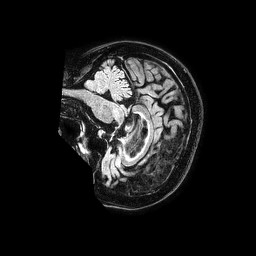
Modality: FLAIR
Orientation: sagittal
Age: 82
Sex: female
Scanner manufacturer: philips
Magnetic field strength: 1.5 T
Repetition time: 4.8 s
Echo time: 0.3 s